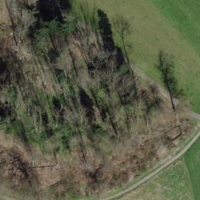
EUNIS habitat code: 41
Species observed at this site:
Holcus lanatus